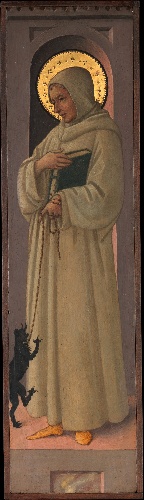
Title: Saint Bernard of Clairvaux
Artist: Workshop of Fra Filippo Lippi
Artist bio: Italian, Florence ca. 1406–1469 Spoleto
Date: ca. 1447–1469
Object type: Painting
Classification: Paintings
Medium: Tempera and gold on wood
Culture: Italian, Florence
Dimensions: 19 x 5 in. (48.3 x 12.7 cm)
Department: Robert Lehman Collection
Credit line: Robert Lehman Collection, 1975
Accession year: 1975
Repository: Metropolitan Museum of Art, New York, NY
Tags: Devil|Men|Saints